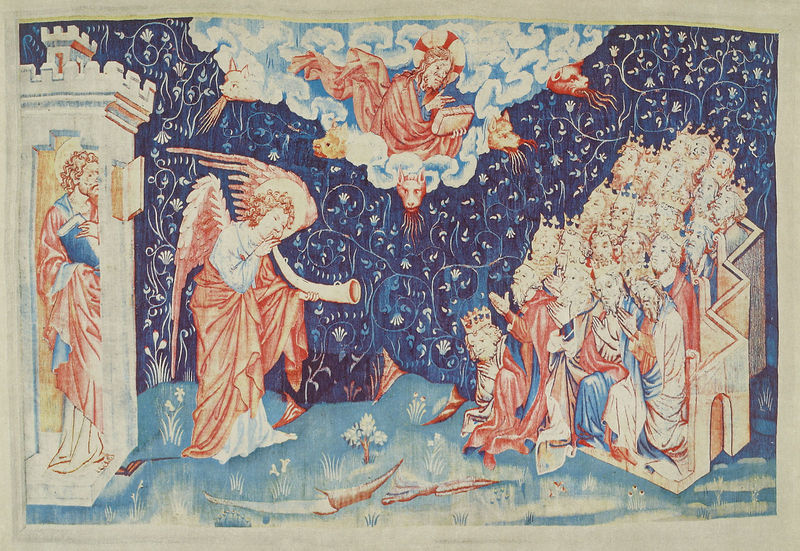
Titel: Die Apokalypse von Angers, Die sieben letzten Plagen
Institution: Angers, Musée du Château
Schlagwörter: adler, blau, gemälde, gott, menschen, blumen, fenster, gras, rot, tiere, malerei, mensch, bild, horn, pflanzen, turm, engel, ranken, wandgemälde, woken, tor, buch, kanzel, segen, könige, löwe, posaune, glauben, stier, blasen, gläubige, trompete, evangelisten, mut, tribune, trompette